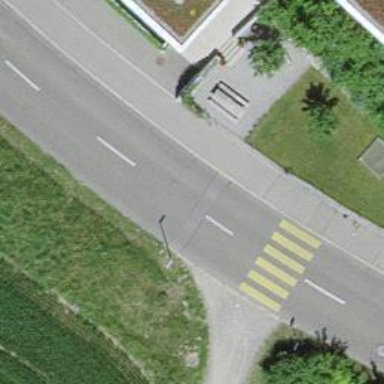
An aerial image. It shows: Unclassified asphalt road with sidewalk on the left side.